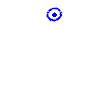
Particle: pion